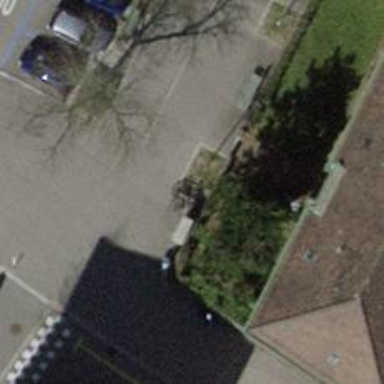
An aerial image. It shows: Bicycle parking area with stands.